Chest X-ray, PA view. Patient: 50 years old, sex F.
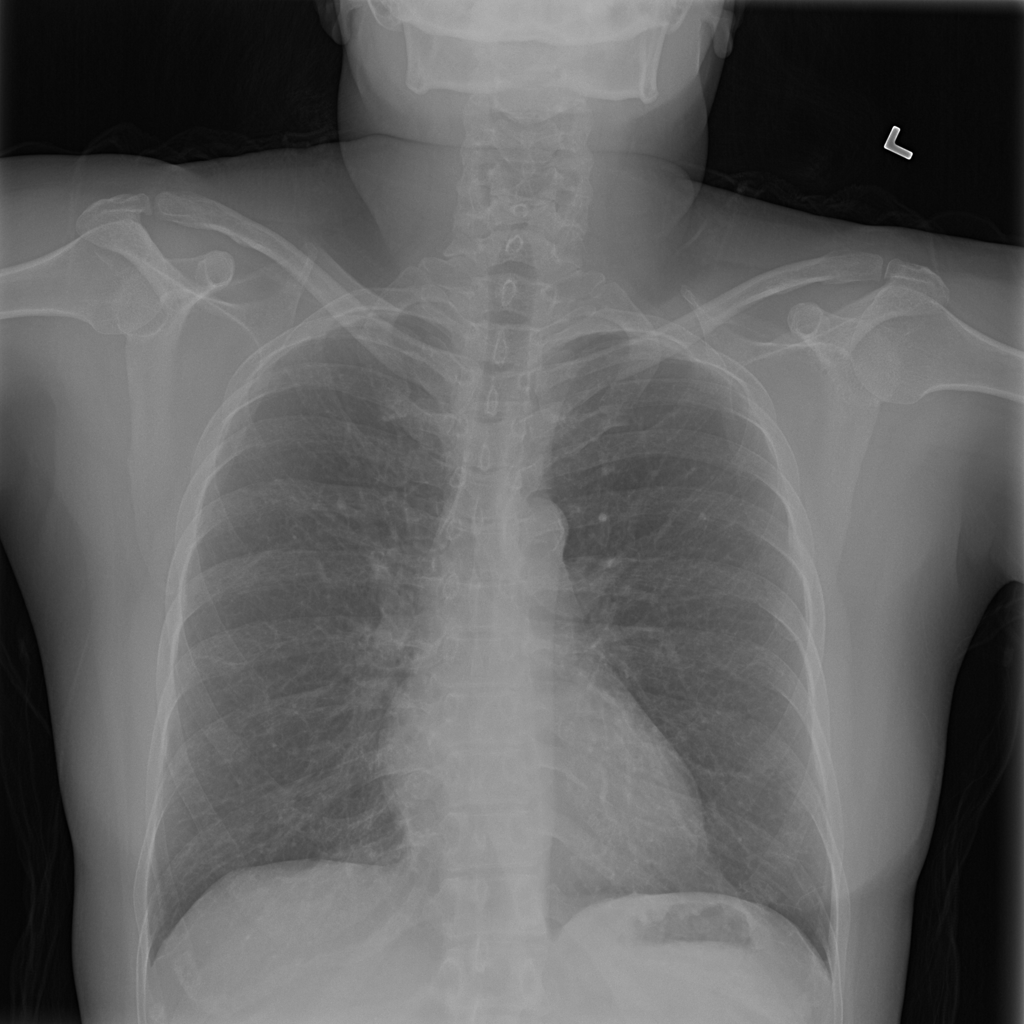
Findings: No Finding